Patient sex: F
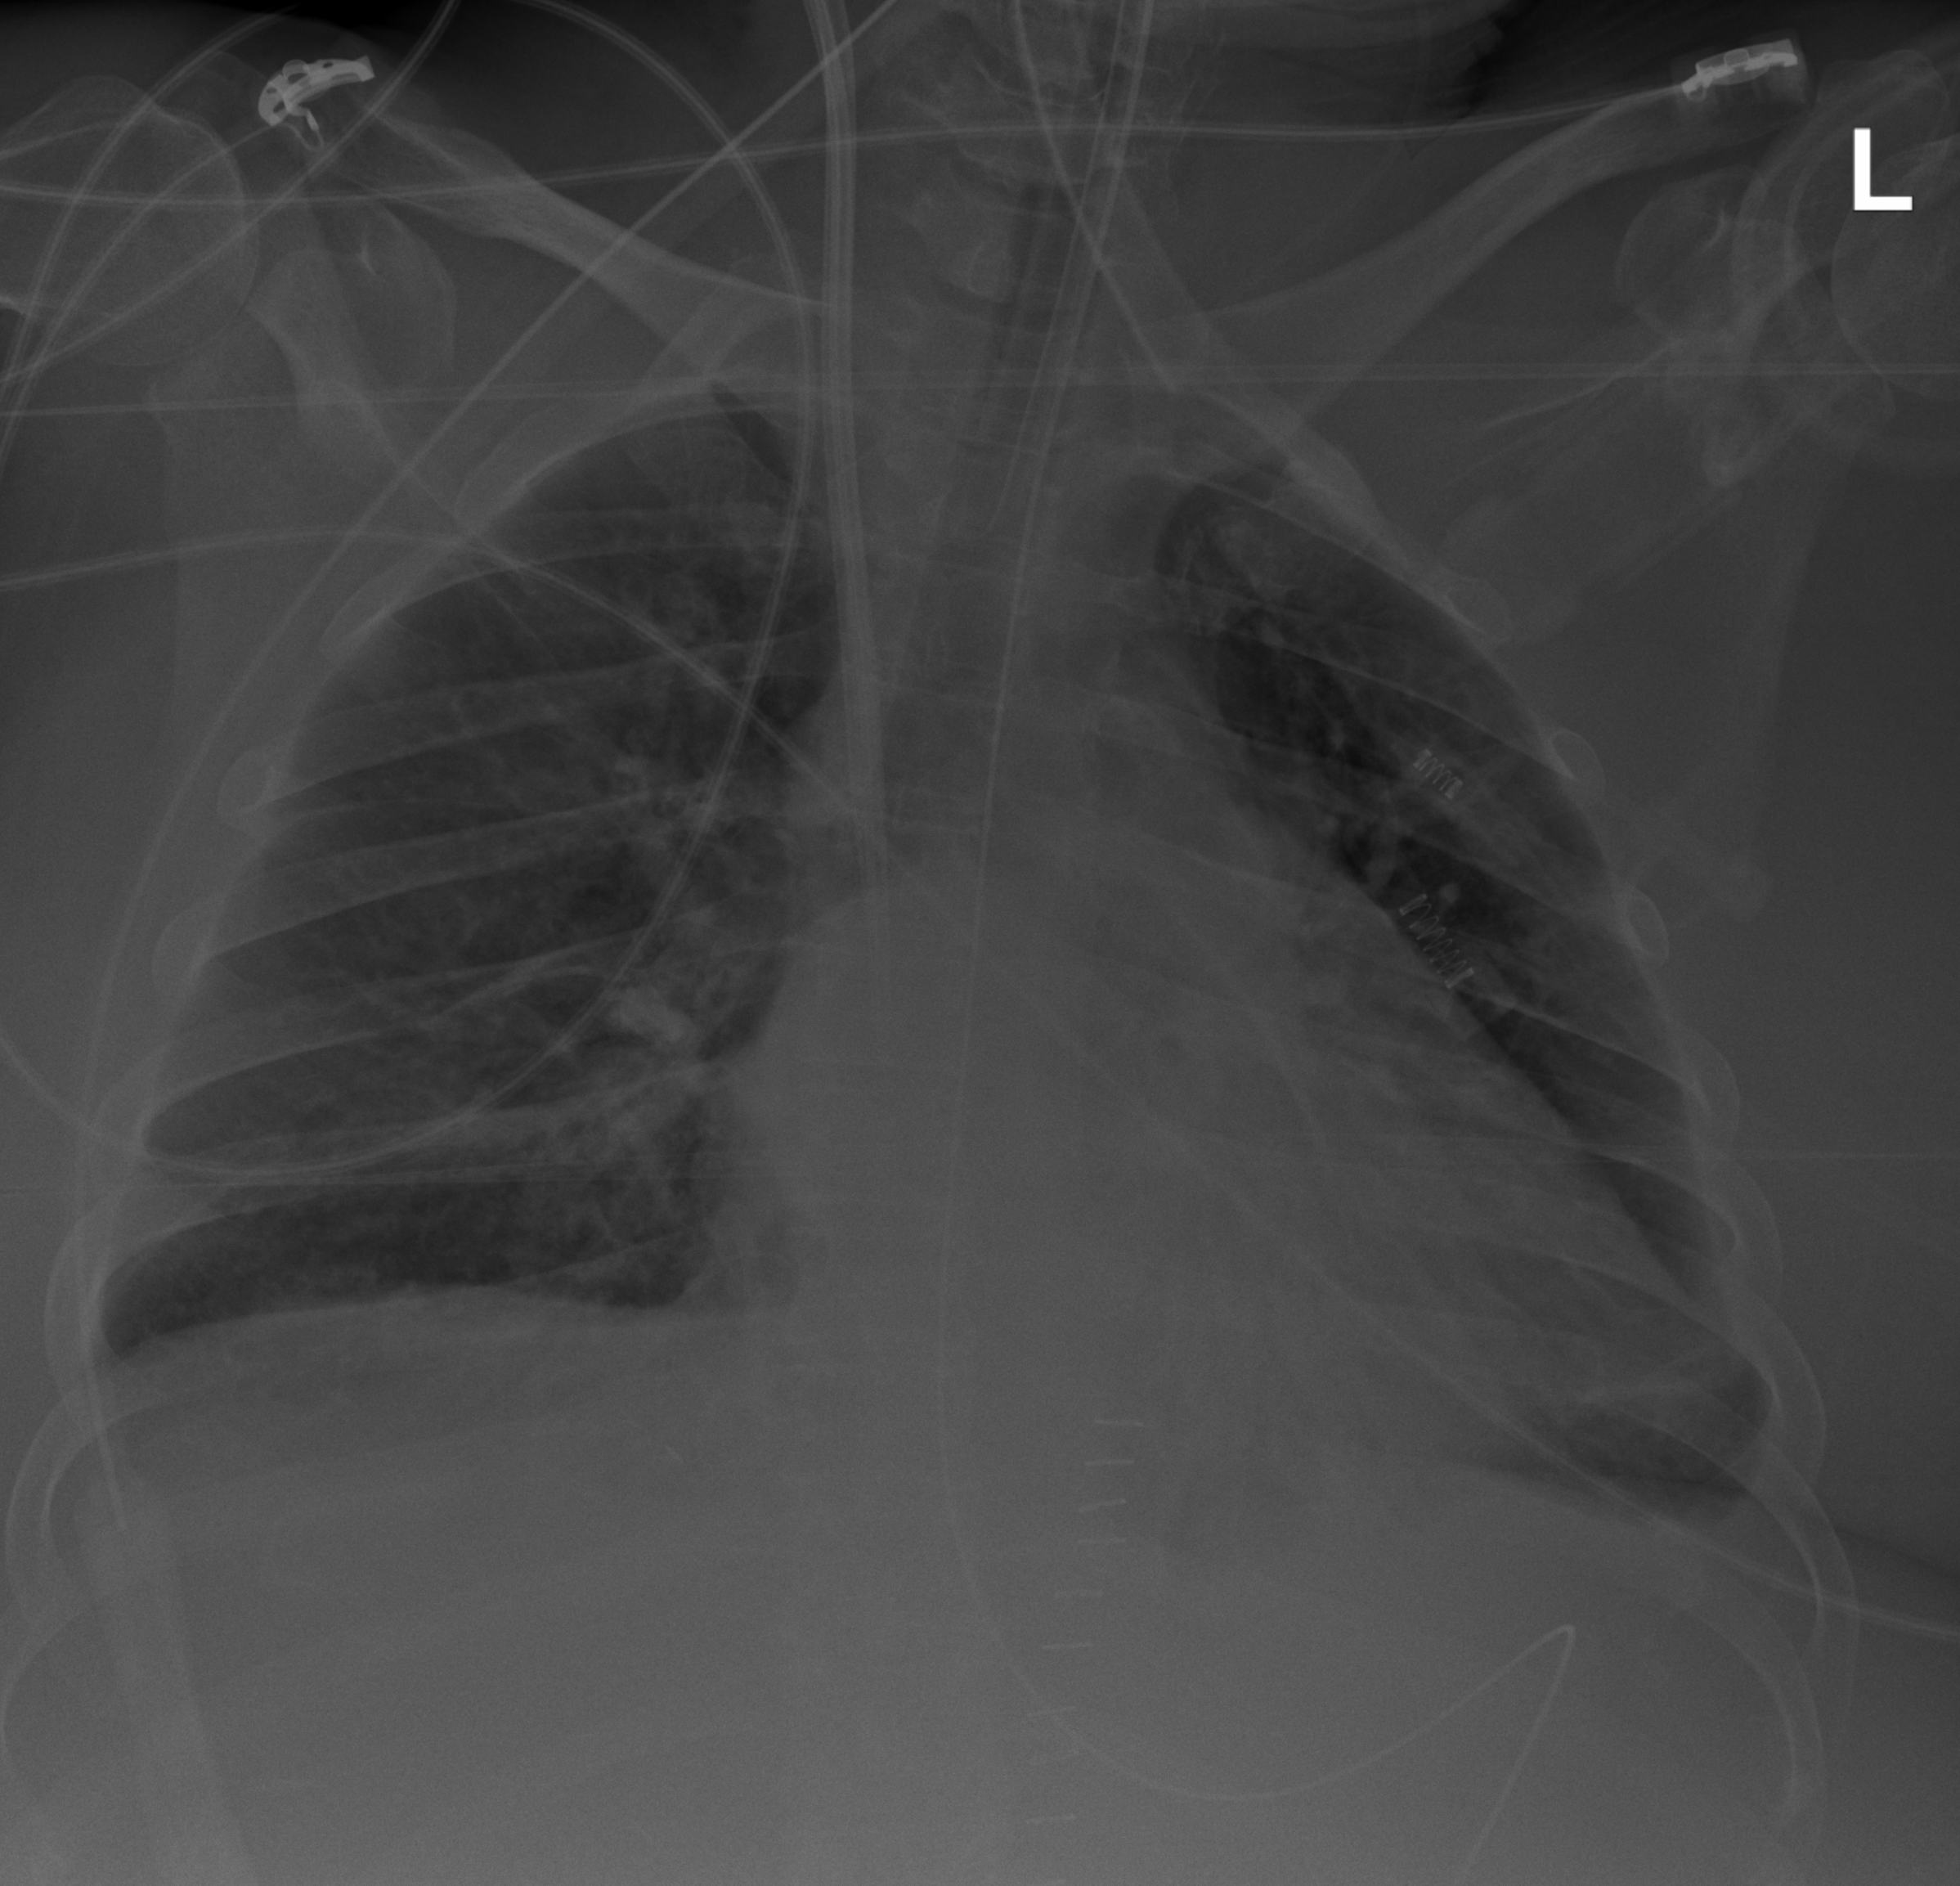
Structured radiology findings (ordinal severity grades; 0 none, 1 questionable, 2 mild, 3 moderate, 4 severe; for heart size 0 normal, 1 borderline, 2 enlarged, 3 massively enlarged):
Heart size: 2
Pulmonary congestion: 0
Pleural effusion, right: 2
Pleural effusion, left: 2
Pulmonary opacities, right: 2
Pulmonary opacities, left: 0
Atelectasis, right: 2
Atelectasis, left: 0